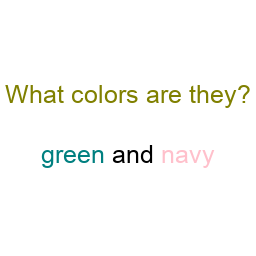
Color: teal, pink
Color name shown: green, navy
Background color: white
Question text color: olive